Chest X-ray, AP view. Patient: 49 years old, sex M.
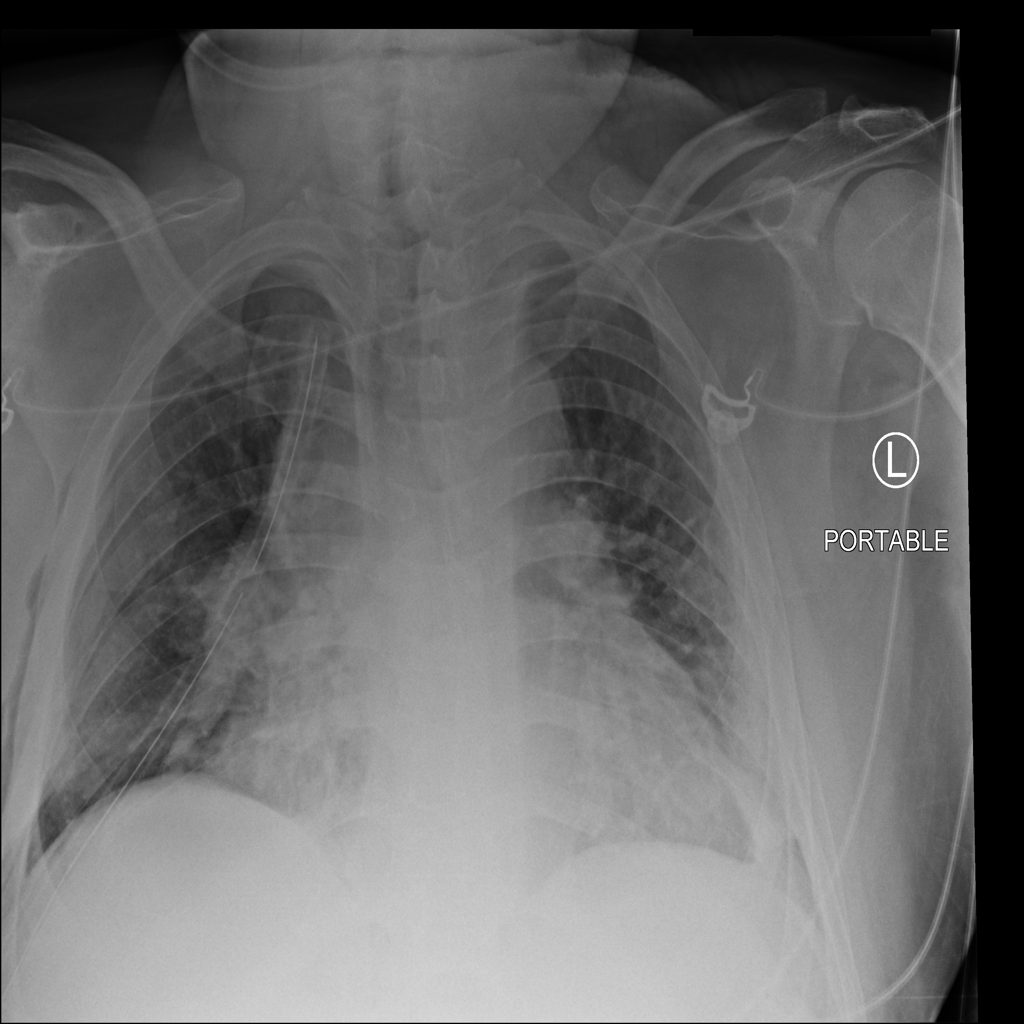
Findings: Pneumothorax